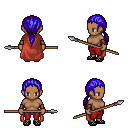
a pixel art fantasy rpg character, female body template, human, dark skin, maroon cape, red pants, blue ponytail hairstyle, cloth bracers, ghillies, spear, four views (front, back, left, right), 2x2 character sprite sheet, small pixel art, hard edges, no anti-aliasing